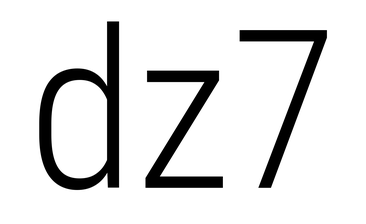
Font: Roboto_Condensed_Light